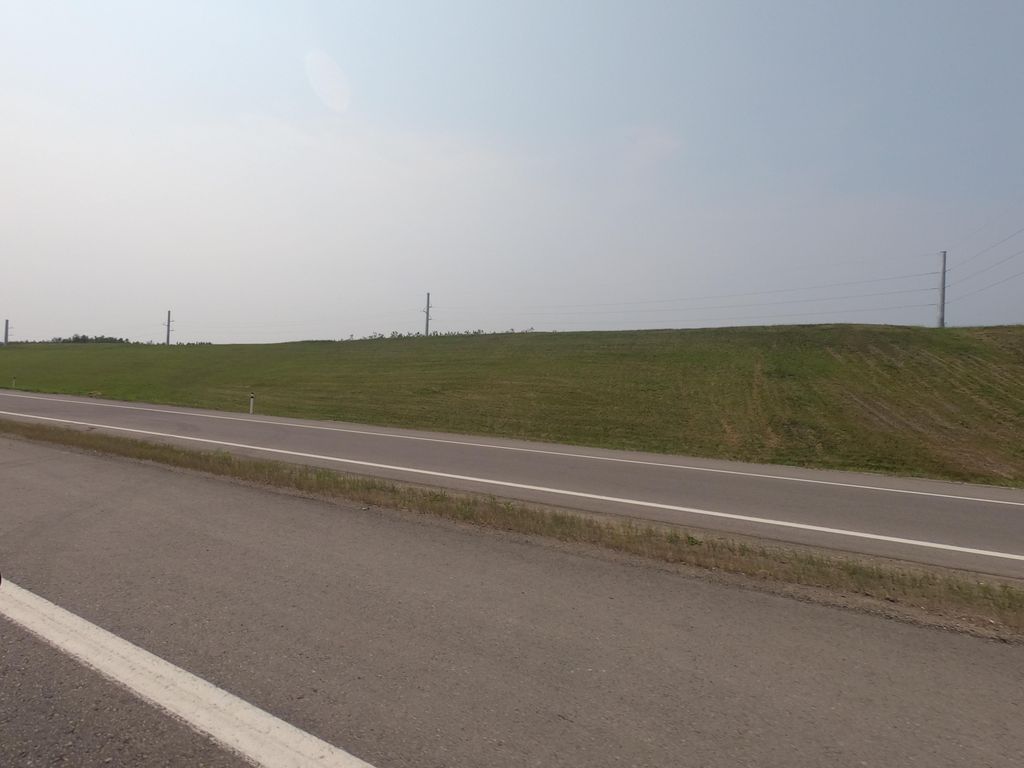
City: calgary